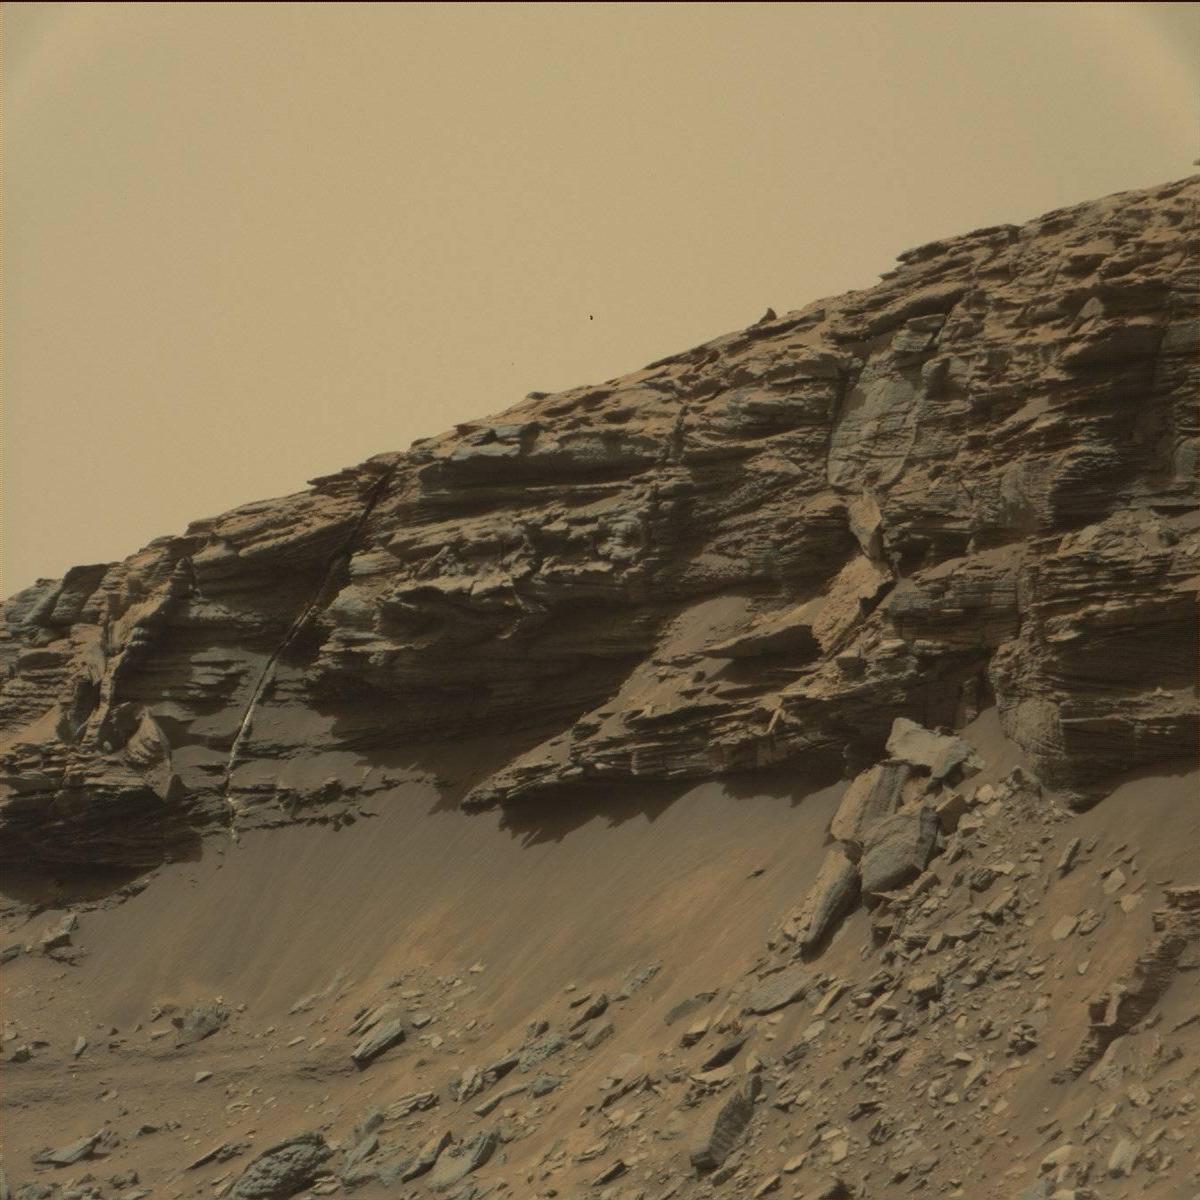
Terrain classes present: Bedrock, Rock, Sand / Soil, Sky